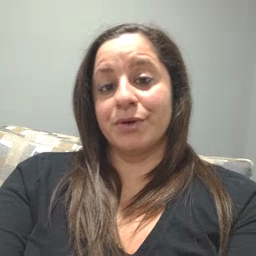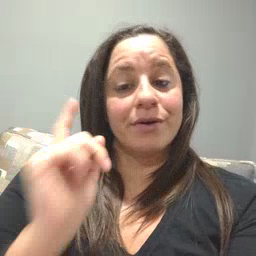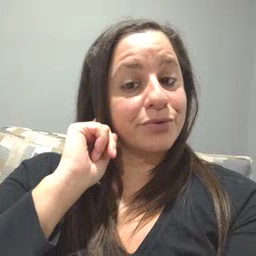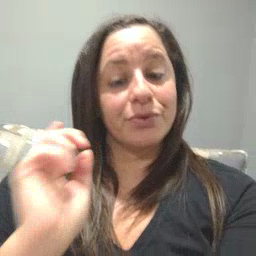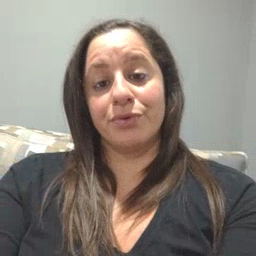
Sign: ear